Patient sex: M
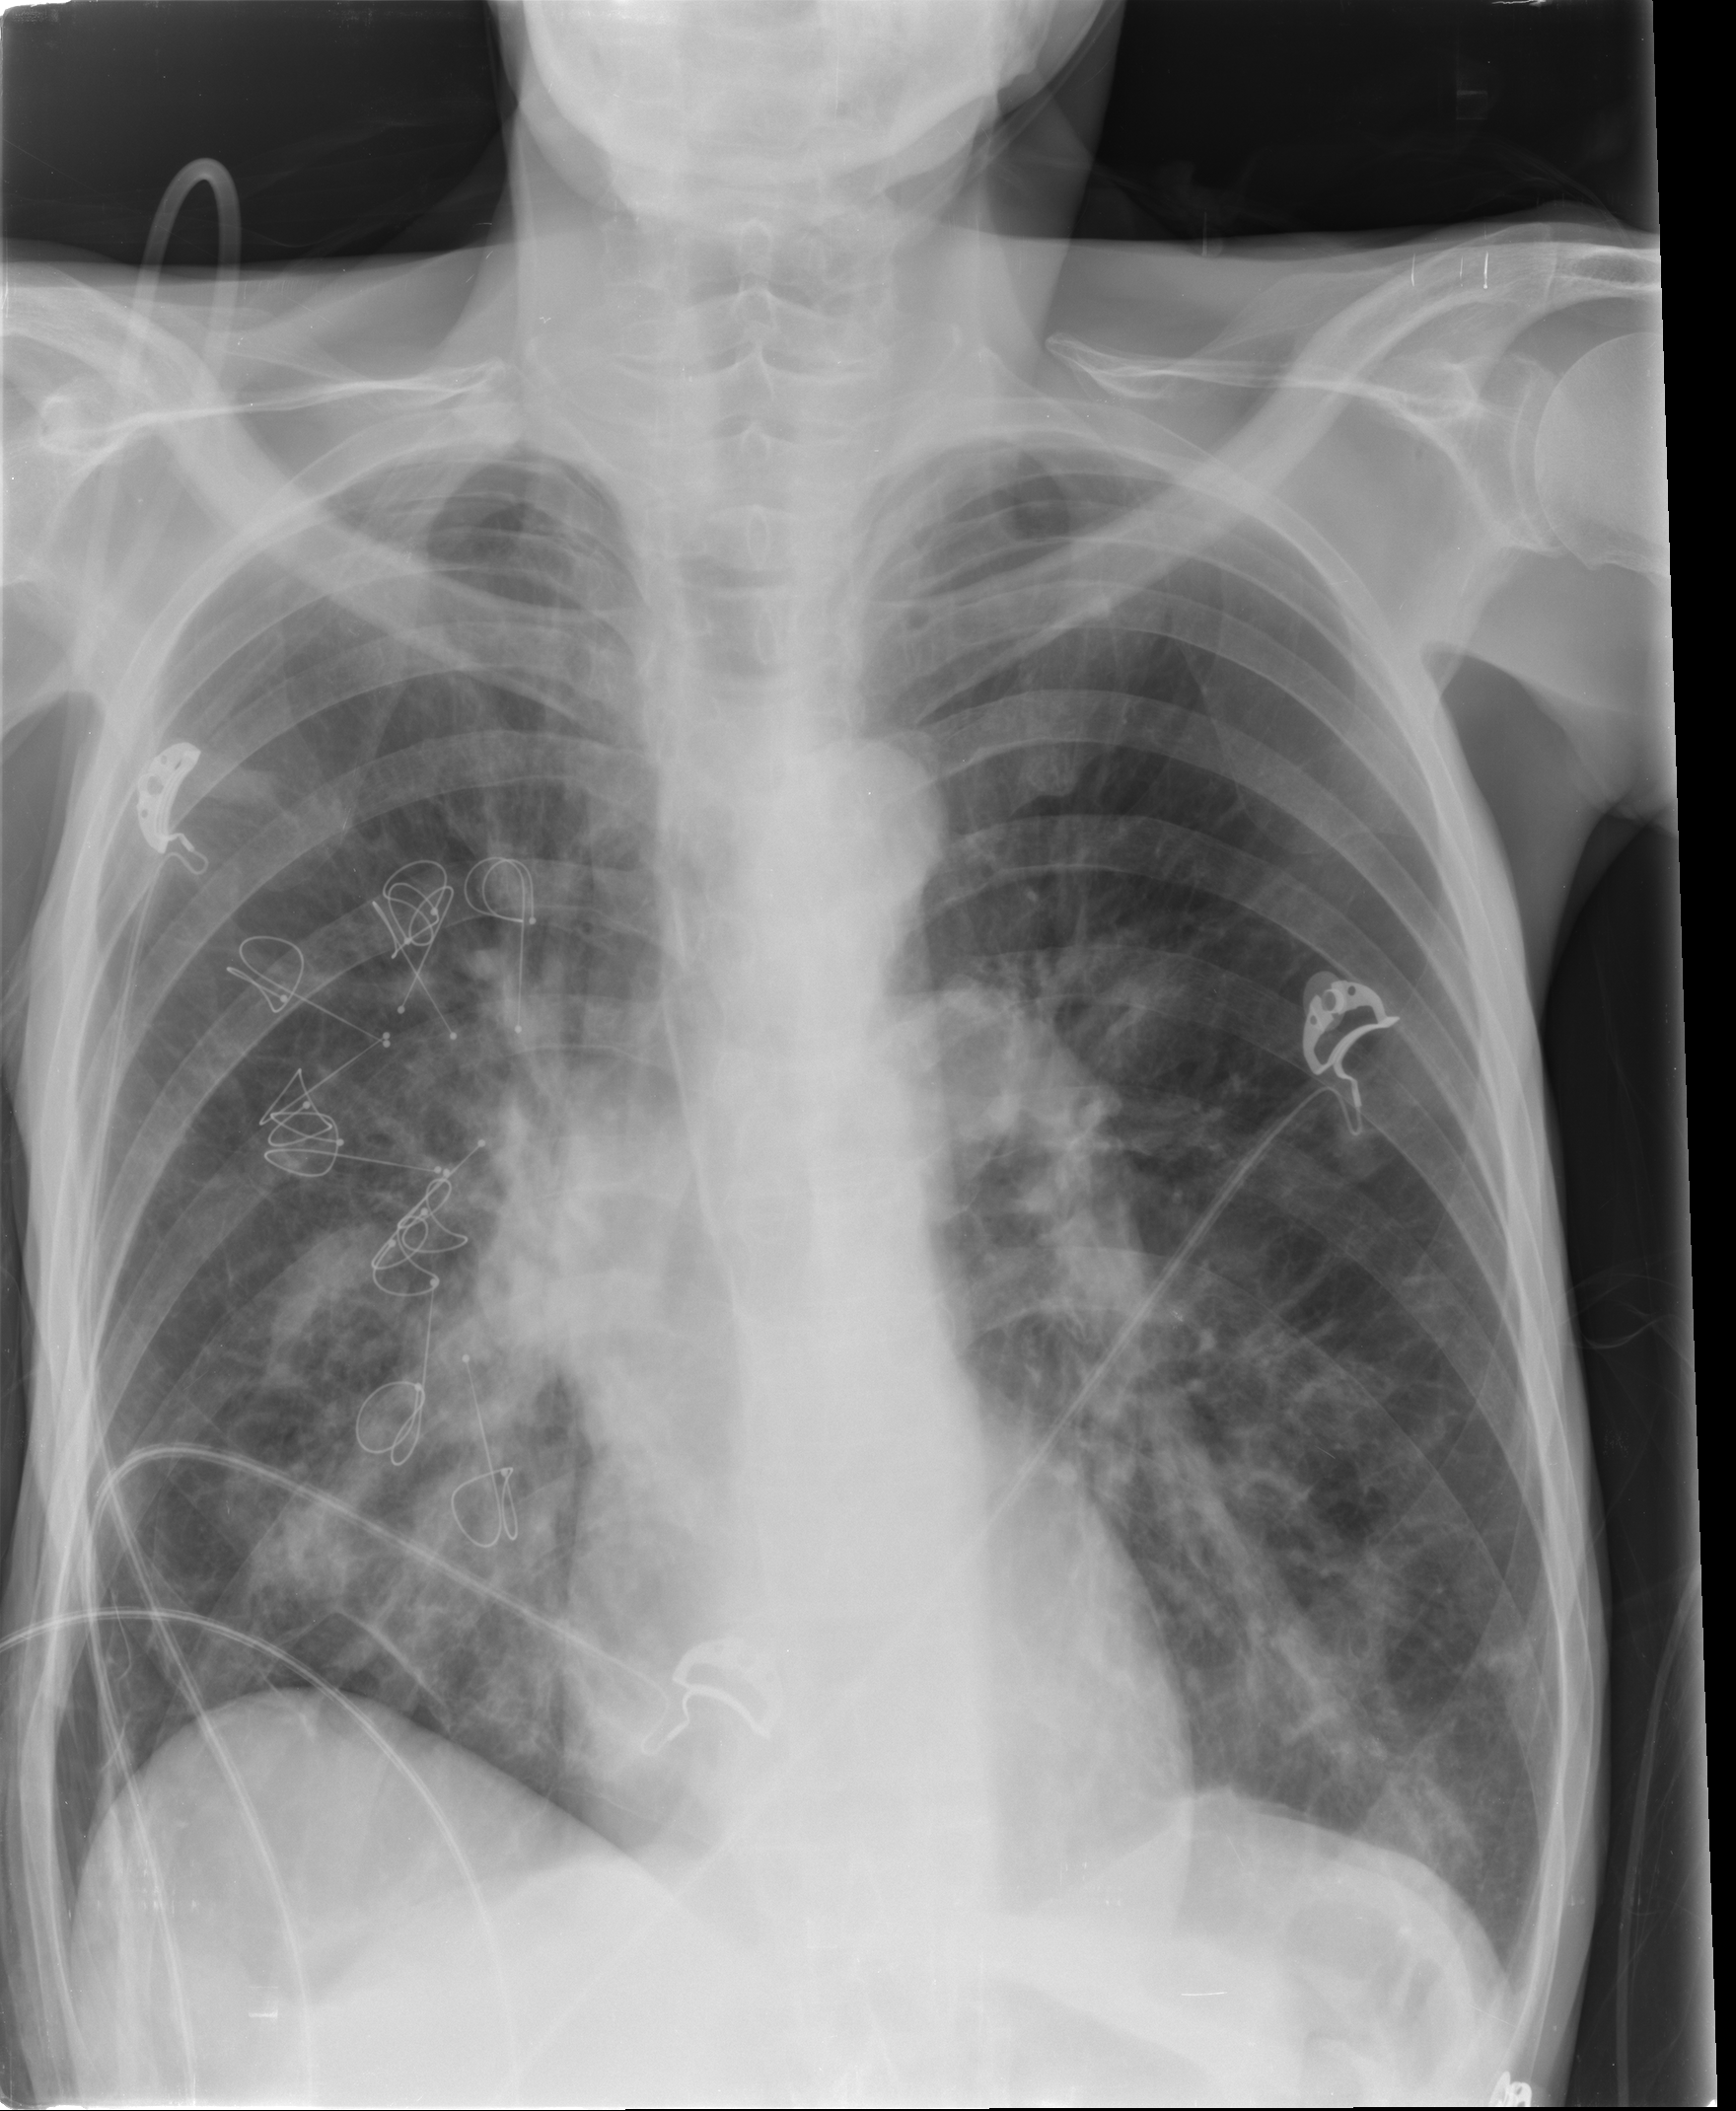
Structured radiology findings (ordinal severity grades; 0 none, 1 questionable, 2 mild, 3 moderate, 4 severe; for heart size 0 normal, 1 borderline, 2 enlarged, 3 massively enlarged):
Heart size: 0
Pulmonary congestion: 0
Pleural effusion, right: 0
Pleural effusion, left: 0
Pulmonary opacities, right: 2
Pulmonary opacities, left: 0
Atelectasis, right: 2
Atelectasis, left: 0